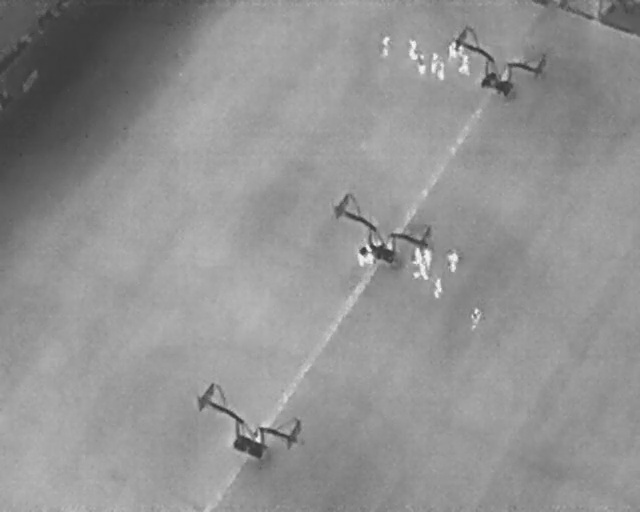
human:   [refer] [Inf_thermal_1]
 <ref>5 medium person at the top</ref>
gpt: <box>[[58, 7, 62, 10, 2], [62, 8, 66, 10, 2], [63, 11, 67, 13, 2], [65, 11, 69, 12, 2], [67, 13, 70, 14, 2]]</box>

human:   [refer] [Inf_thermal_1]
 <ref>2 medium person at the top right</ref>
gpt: <box>[[70, 11, 74, 13, 2], [68, 8, 72, 10, 2]]</box>

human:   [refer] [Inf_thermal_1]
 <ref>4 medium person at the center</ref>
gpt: <box>[[66, 55, 70, 57, 2], [65, 49, 68, 51, 2], [64, 51, 67, 54, 2], [63, 48, 66, 50, 2]]</box>

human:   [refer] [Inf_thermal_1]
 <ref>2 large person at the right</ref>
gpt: <box>[[72, 61, 76, 63, 2], [68, 49, 72, 52, 2]]</box>

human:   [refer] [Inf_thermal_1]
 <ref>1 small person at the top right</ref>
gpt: <box>[[70, 8, 73, 10, 2]]</box>